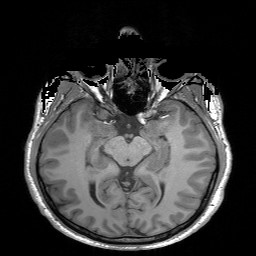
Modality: T1w
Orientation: coronal